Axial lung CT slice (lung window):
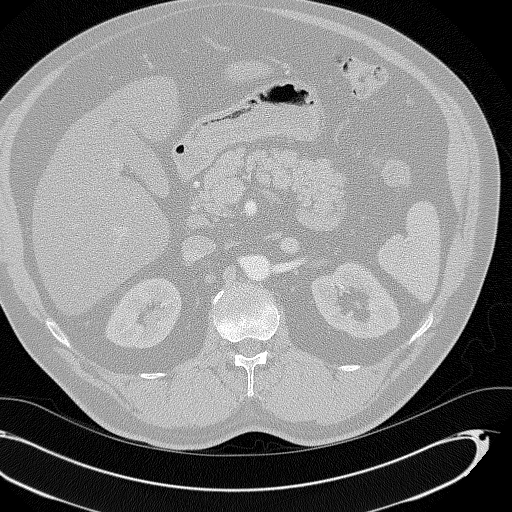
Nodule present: no